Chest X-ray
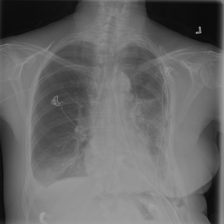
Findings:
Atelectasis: positive
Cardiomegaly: negative
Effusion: positive
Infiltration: positive
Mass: negative
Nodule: negative
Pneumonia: positive
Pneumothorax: positive
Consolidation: negative
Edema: negative
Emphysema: negative
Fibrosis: negative
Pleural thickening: negative
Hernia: negative